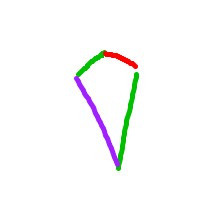
Shape: kite